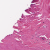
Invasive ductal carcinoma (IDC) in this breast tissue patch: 0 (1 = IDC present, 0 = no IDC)